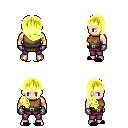
a pixel art fantasy rpg character, male body template, human, light skin, leather chest armor, magenta pants, gold right-swept hairstyle, metal gloves, black slippers, four views (front, back, left, right), 2x2 character sprite sheet, small pixel art, hard edges, no anti-aliasing